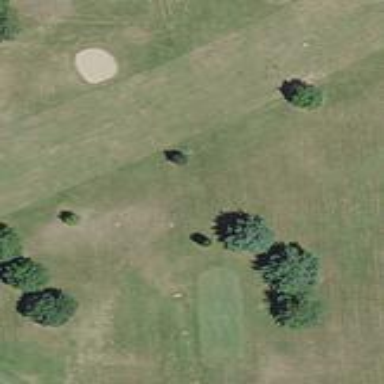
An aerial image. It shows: Scenic golf fairway.